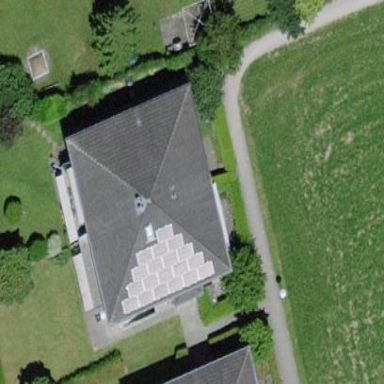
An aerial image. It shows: Terrace building with gabled roof.